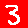
Digit: 3